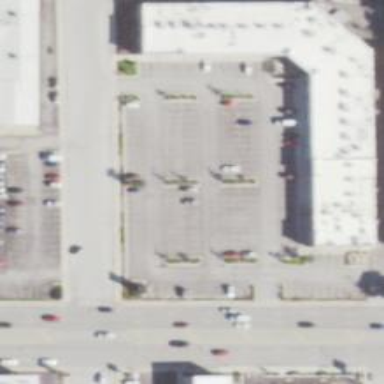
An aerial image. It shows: Retail area.